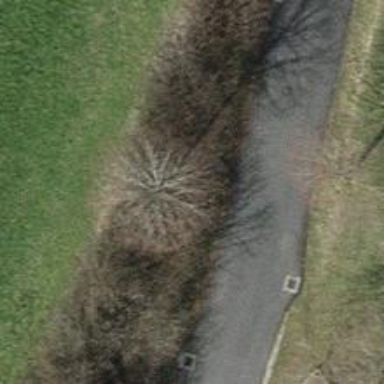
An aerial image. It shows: Hedge barrier.